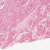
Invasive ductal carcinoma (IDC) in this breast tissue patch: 0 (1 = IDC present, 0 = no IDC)